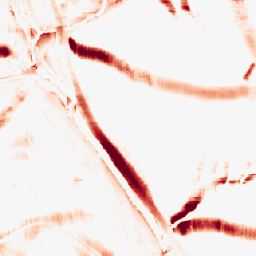
Category: morphological
Decomposition family: rolling_ball
Decomposition parameters: radius: 10
Upsampling method: area
Upsampling parameters: scale: 4
Upsampling scale: 4